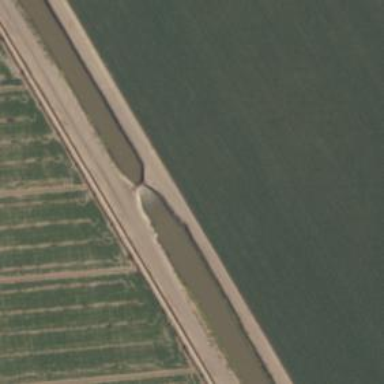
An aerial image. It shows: Sluice gate on waterway.